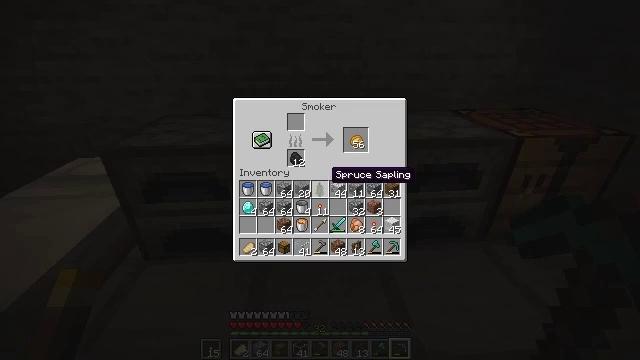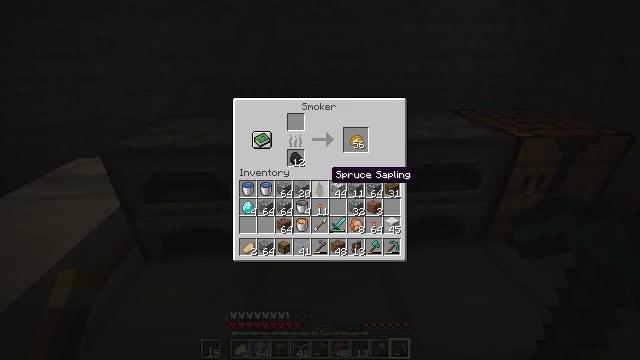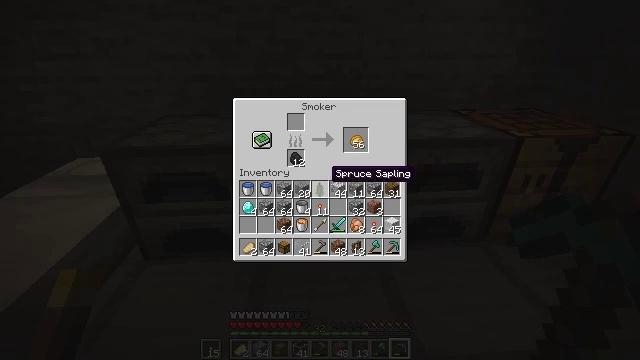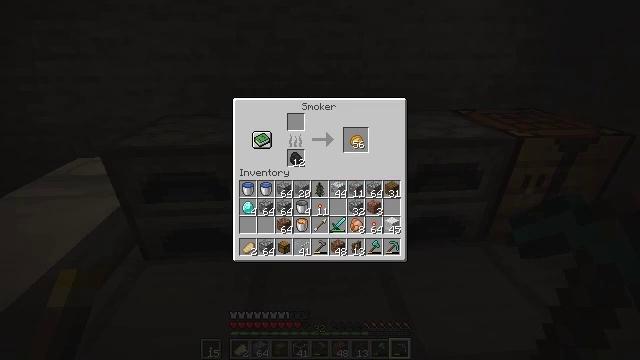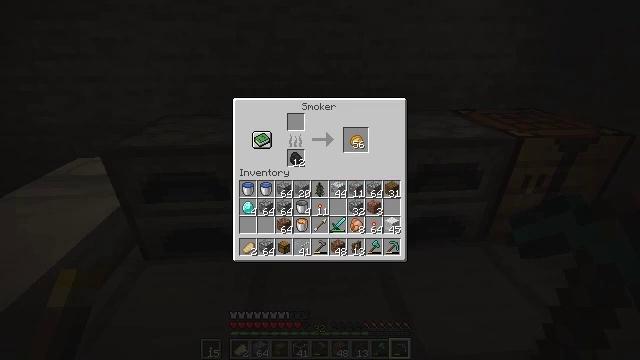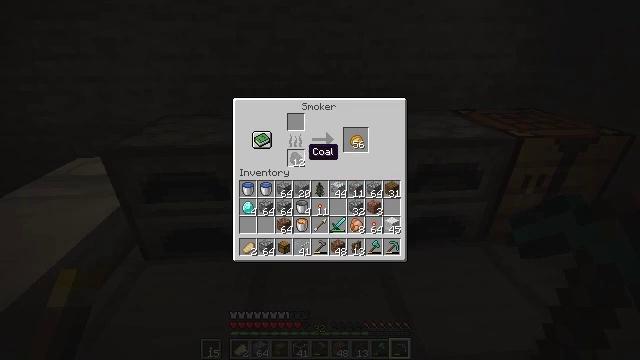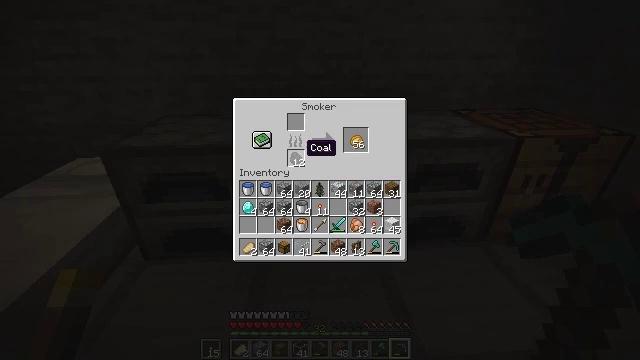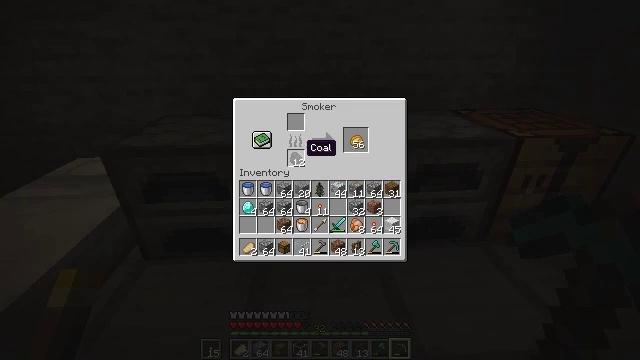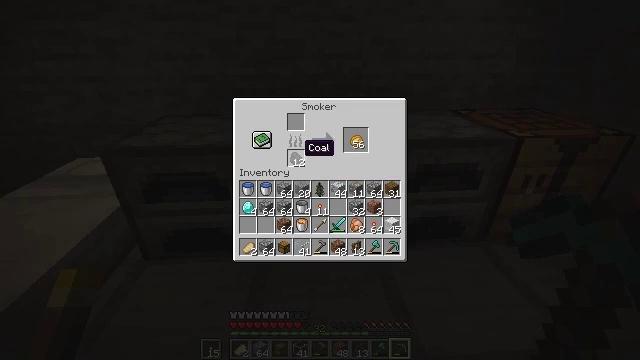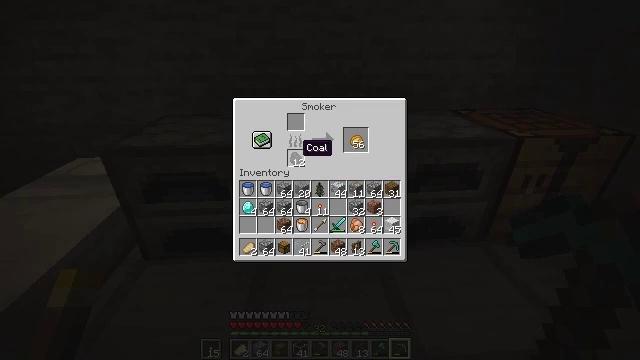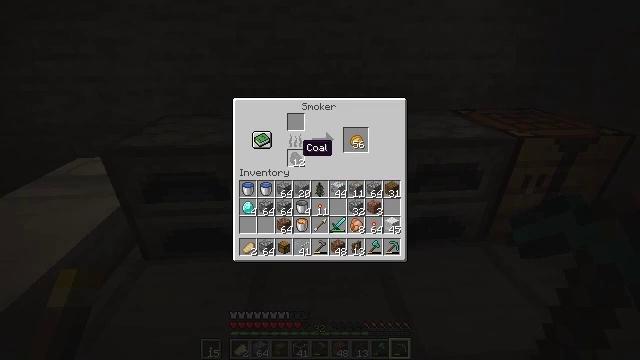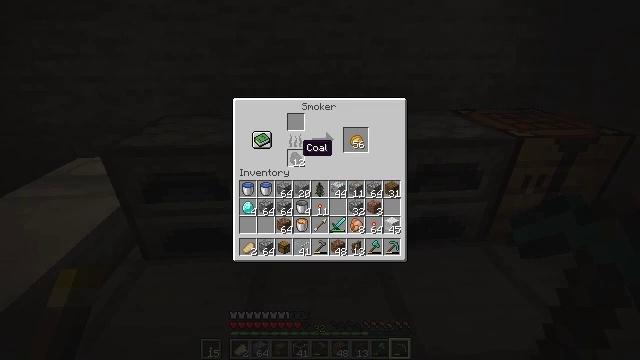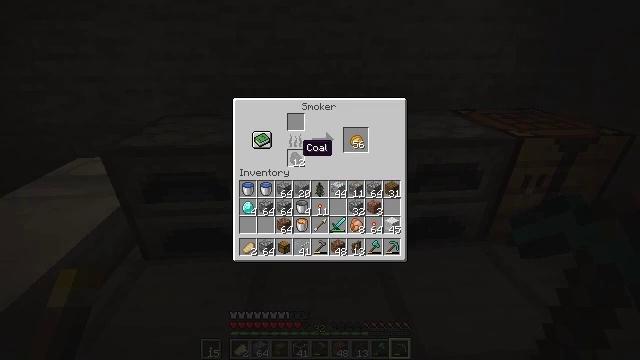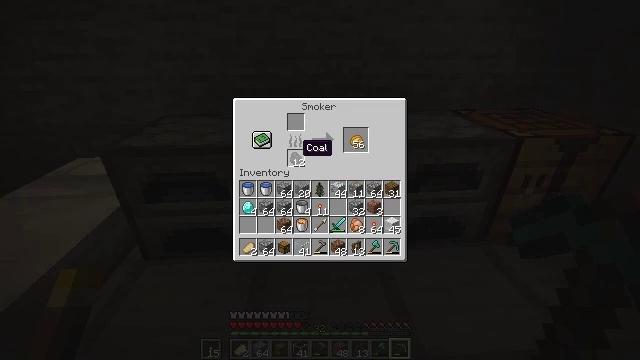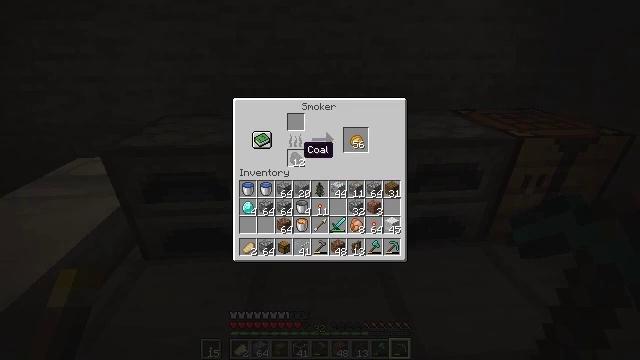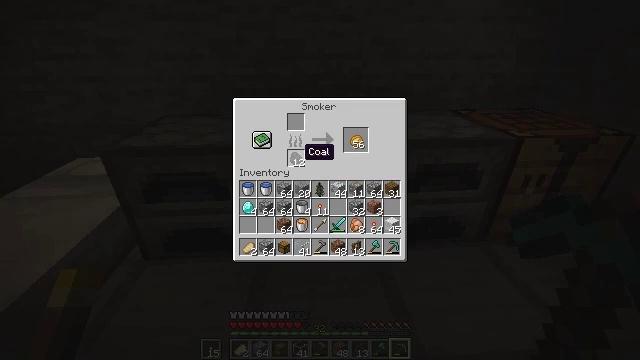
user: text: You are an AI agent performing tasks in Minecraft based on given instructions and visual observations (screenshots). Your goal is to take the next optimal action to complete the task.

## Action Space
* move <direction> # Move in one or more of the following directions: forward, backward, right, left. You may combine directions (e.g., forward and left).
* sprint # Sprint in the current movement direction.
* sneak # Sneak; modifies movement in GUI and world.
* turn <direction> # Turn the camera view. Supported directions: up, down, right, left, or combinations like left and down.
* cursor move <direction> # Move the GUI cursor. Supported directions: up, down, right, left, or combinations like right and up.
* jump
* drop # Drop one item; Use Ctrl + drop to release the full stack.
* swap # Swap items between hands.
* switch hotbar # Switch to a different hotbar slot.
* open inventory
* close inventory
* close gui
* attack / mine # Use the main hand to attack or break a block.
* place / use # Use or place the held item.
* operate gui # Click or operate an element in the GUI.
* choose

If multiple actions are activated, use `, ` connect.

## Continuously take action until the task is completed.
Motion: motion action
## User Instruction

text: craft item air
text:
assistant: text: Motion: no_op
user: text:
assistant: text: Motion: no_op
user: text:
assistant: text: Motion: turn left and up
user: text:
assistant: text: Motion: turn left
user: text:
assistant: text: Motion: turn up
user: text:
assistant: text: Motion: no_op
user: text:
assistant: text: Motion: no_op
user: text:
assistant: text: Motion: no_op
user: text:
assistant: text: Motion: no_op
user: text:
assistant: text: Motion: no_op
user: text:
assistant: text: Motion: no_op
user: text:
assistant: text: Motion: no_op
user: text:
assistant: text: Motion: no_op
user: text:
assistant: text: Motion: no_op
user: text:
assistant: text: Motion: no_op
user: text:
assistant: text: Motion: no_op
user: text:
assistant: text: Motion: no_op
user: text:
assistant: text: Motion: no_op
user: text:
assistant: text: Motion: no_op
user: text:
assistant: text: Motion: no_op
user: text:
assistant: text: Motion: use / place
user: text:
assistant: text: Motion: use / place
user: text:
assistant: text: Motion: use / place
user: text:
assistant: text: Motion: turn right
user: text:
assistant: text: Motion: turn right and down
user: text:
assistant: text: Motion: turn right and down
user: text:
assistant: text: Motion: turn down
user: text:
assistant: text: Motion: turn left and down
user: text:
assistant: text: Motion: turn left
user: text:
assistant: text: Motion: turn left